Question: So I want to insert my 'GarageID' from my newly made and filled 'Garage' table into my already existing 'Auto' (Dutch word for car) table in the column 'GarageID'. So far so good. Where I get stuck however is that I want to insert my 'GarageID' for specific cars. So for example I want 'GarageID = 3' for all the Renault Clio cars. I already would've gotten stuck at that point if the types of cars existed in the same table. But no, they were splitted and so the car models/types are to be found in another table -> AutoModelID (Car model ID, but again Dutch words for them).
I've already tried several things. But my mind got kind of in a spiral.
I feel like I at least should use the 'WHERE' and the 'INNER JOIN' statements. However I don't know how to do it.
I've singled out the values, but I have trouble seeing how I can use the 'WHERE' statement and 'INNER JOIN' statement if I'm stuck in the Garage table.
If my explanation wasn't clear enough (I won't blame you), here is a model of my database.

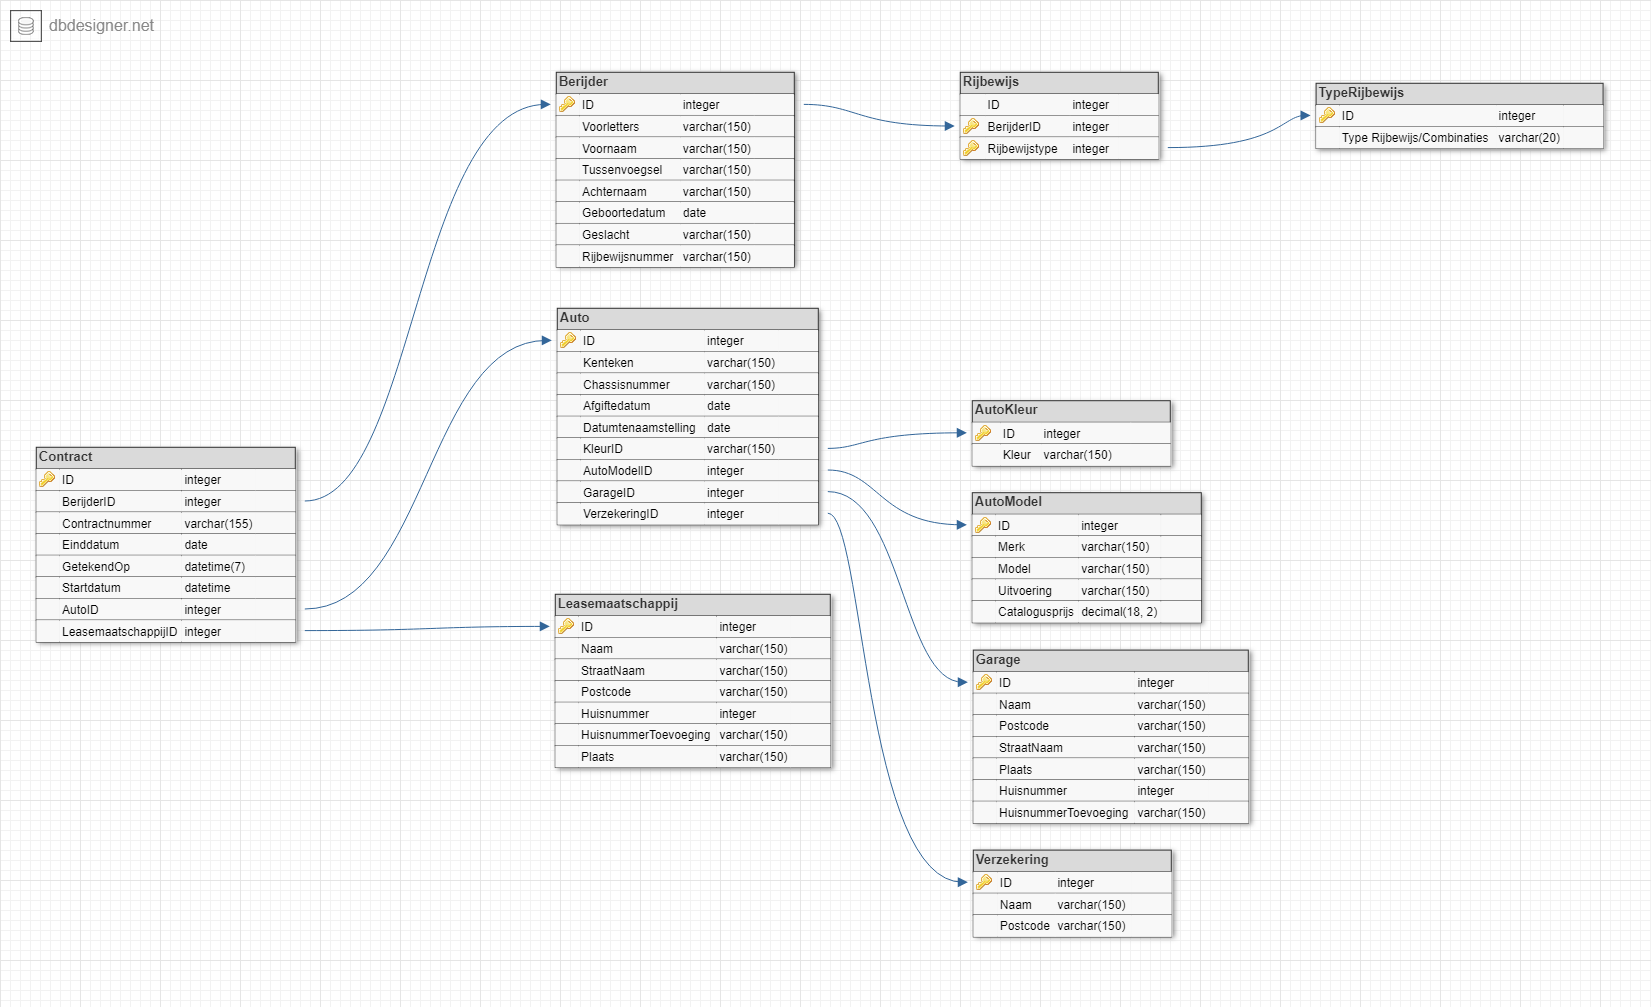
Answer: You can try an 'UPDATE' inner joining 'auto' and 'automodel'. You than had acces to the columns from automodel in a 'WHERE' clause.
Example for setting the garage ID 3 for all Renault Clios:
'''
UDAPTE a
SET a.garageid = 3
FROM auto a
INNER JOIN automodel am
ON am.id = a.automdelid
WHERE am.merk = 'Renault'
AND am.model = 'Clio';
'''